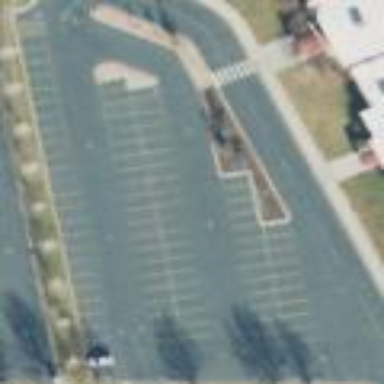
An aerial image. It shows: Parking area with asphalt surface.